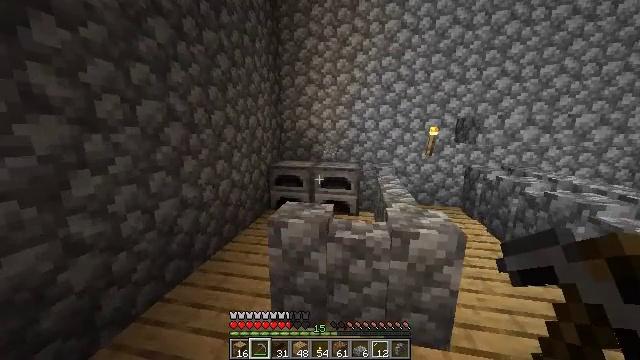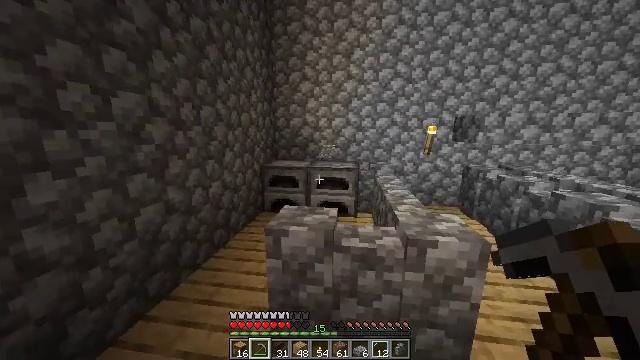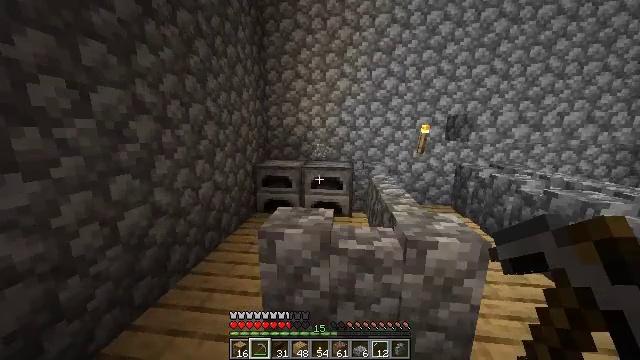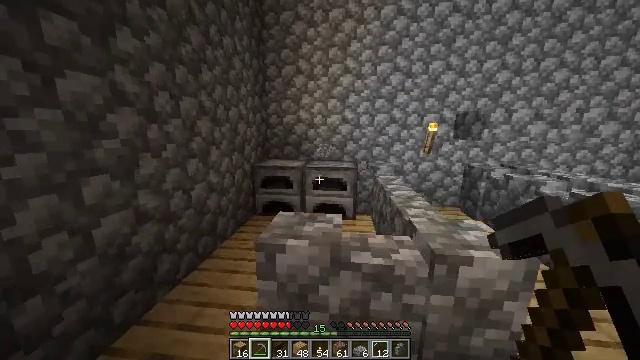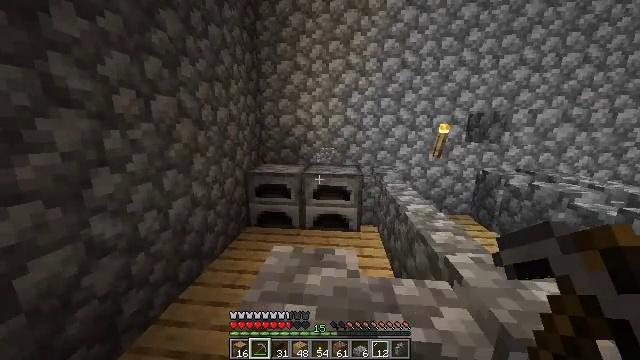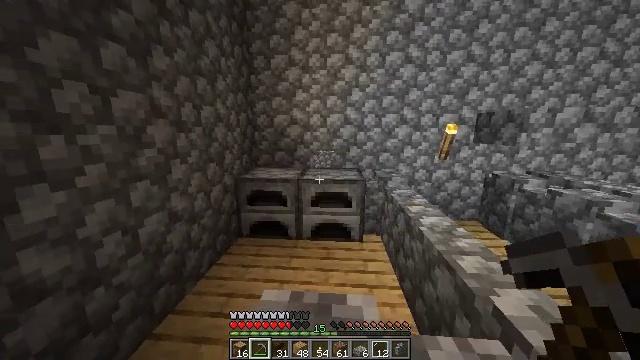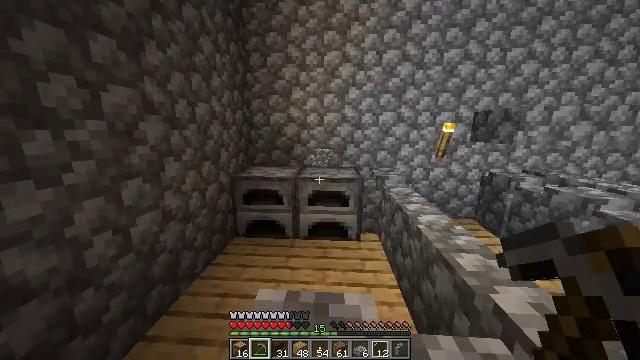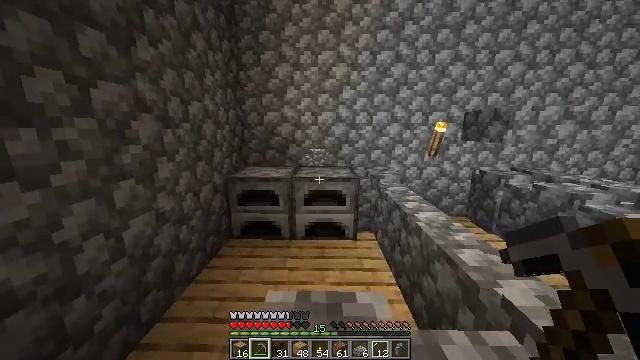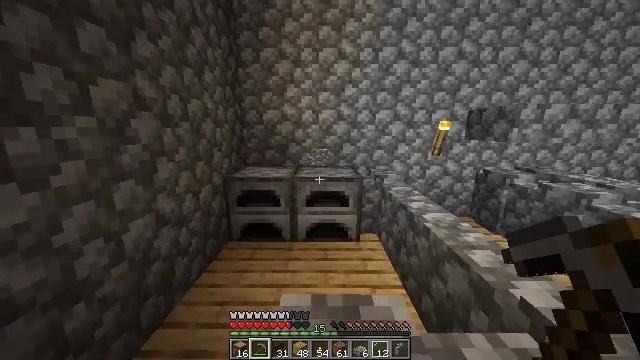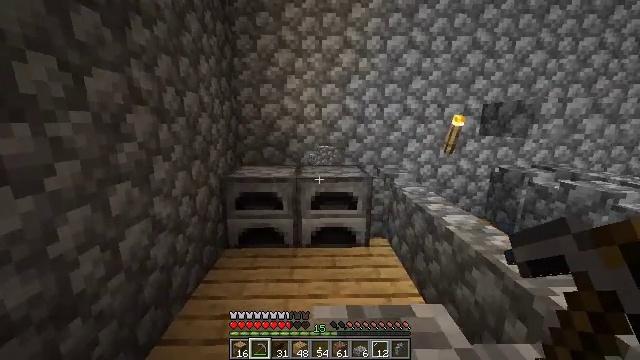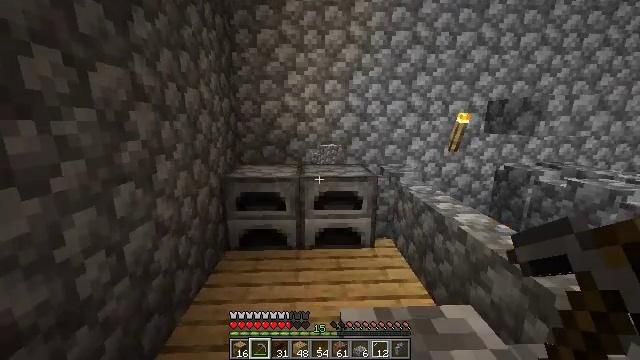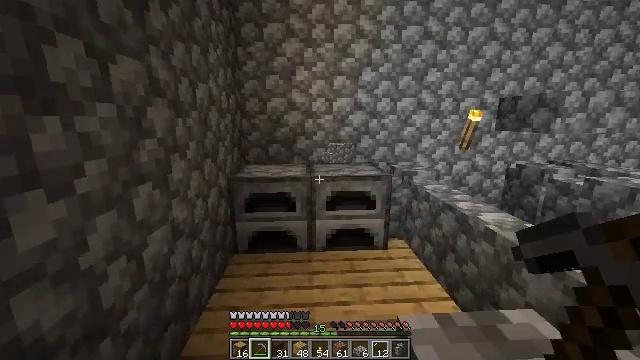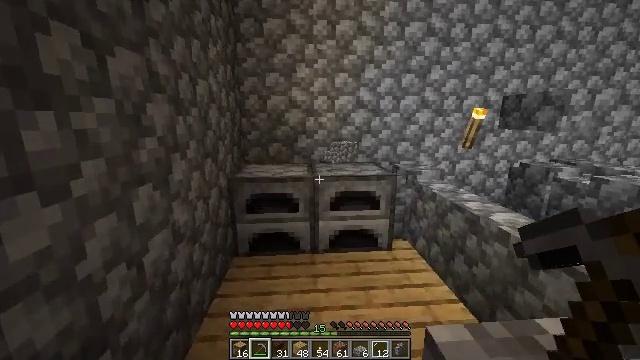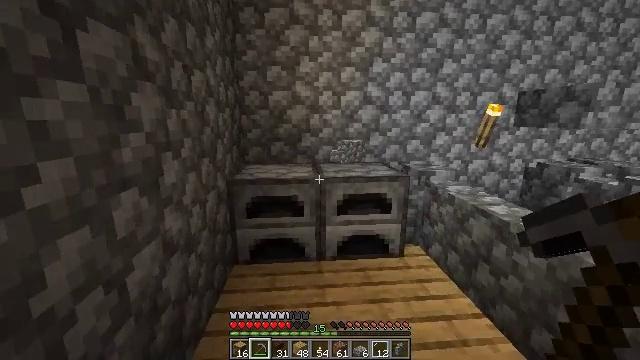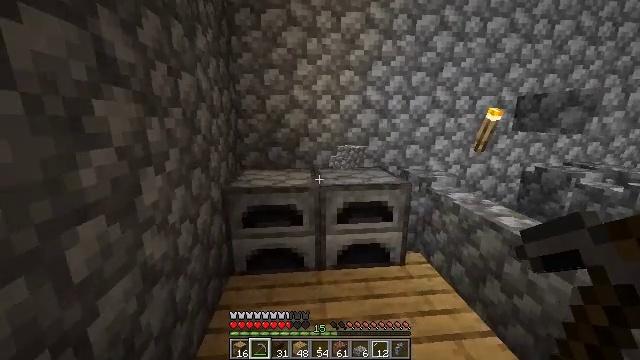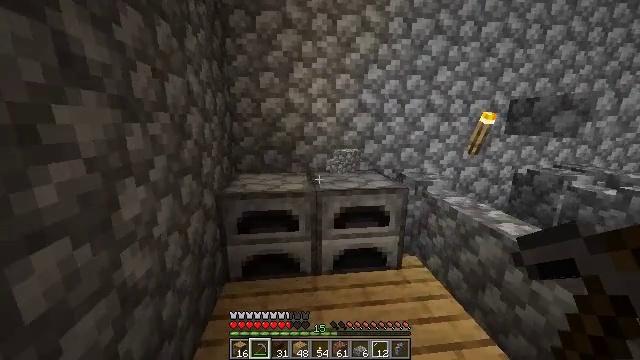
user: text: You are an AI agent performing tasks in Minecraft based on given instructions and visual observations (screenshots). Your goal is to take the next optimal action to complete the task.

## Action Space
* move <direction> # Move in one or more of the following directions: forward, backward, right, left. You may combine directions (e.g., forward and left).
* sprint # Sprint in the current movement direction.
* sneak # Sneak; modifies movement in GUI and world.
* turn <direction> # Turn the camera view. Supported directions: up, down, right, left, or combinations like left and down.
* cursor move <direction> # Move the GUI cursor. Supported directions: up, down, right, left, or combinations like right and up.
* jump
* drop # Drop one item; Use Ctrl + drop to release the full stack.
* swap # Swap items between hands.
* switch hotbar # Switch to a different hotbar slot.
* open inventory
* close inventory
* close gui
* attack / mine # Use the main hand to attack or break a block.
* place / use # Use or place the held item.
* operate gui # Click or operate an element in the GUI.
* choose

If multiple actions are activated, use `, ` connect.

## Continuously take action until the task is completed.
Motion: motion action
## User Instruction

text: Attack the cobblestone slab to gather it.
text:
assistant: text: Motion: move forward, sprint, turn right
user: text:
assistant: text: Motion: move forward, sprint, turn right
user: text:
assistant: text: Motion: move forward, sprint
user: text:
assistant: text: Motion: move forward, sprint
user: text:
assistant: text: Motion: move forward, sprint, turn right
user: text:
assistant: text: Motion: move forward, sprint
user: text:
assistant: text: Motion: move forward and move left, sprint, turn right
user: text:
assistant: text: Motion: move forward and move left, sprint
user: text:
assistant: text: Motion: move forward and move left, sprint, turn right
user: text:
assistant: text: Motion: move forward and move left, sprint, turn right
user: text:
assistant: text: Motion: move forward and move left, sprint, turn right
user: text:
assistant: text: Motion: move forward, sprint
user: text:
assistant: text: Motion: move forward, sprint
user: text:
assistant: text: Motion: move forward, sprint
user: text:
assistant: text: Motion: move forward, sprint, turn right
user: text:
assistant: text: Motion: move forward, turn right
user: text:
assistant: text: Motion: move forward
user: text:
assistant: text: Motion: move forward
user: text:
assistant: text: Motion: move forward
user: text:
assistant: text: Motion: move forward
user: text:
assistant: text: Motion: move forward
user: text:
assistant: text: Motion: move forward
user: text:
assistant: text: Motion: move forward
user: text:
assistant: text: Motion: turn right
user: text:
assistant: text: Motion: move back, turn right
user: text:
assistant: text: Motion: move back, turn right
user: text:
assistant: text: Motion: move back, turn right
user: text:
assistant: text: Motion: move back
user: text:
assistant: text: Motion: move back
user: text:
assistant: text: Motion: move back